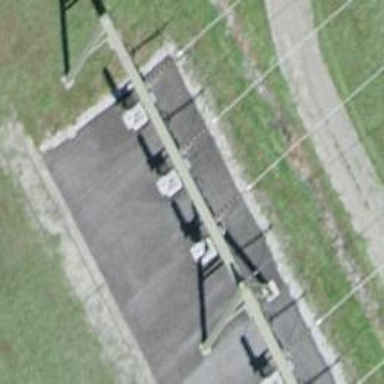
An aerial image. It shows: Insulator used in power equipment.